Interaction volume radius: 5 \u00c5
Interaction volume height: 10 \u00c5
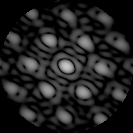
Disorder parameter: 0.2884